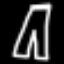
Label: pants